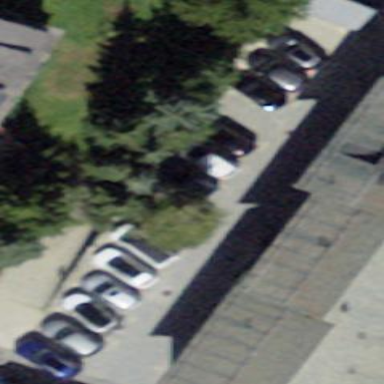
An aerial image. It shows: Parking available on the street side.